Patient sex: M
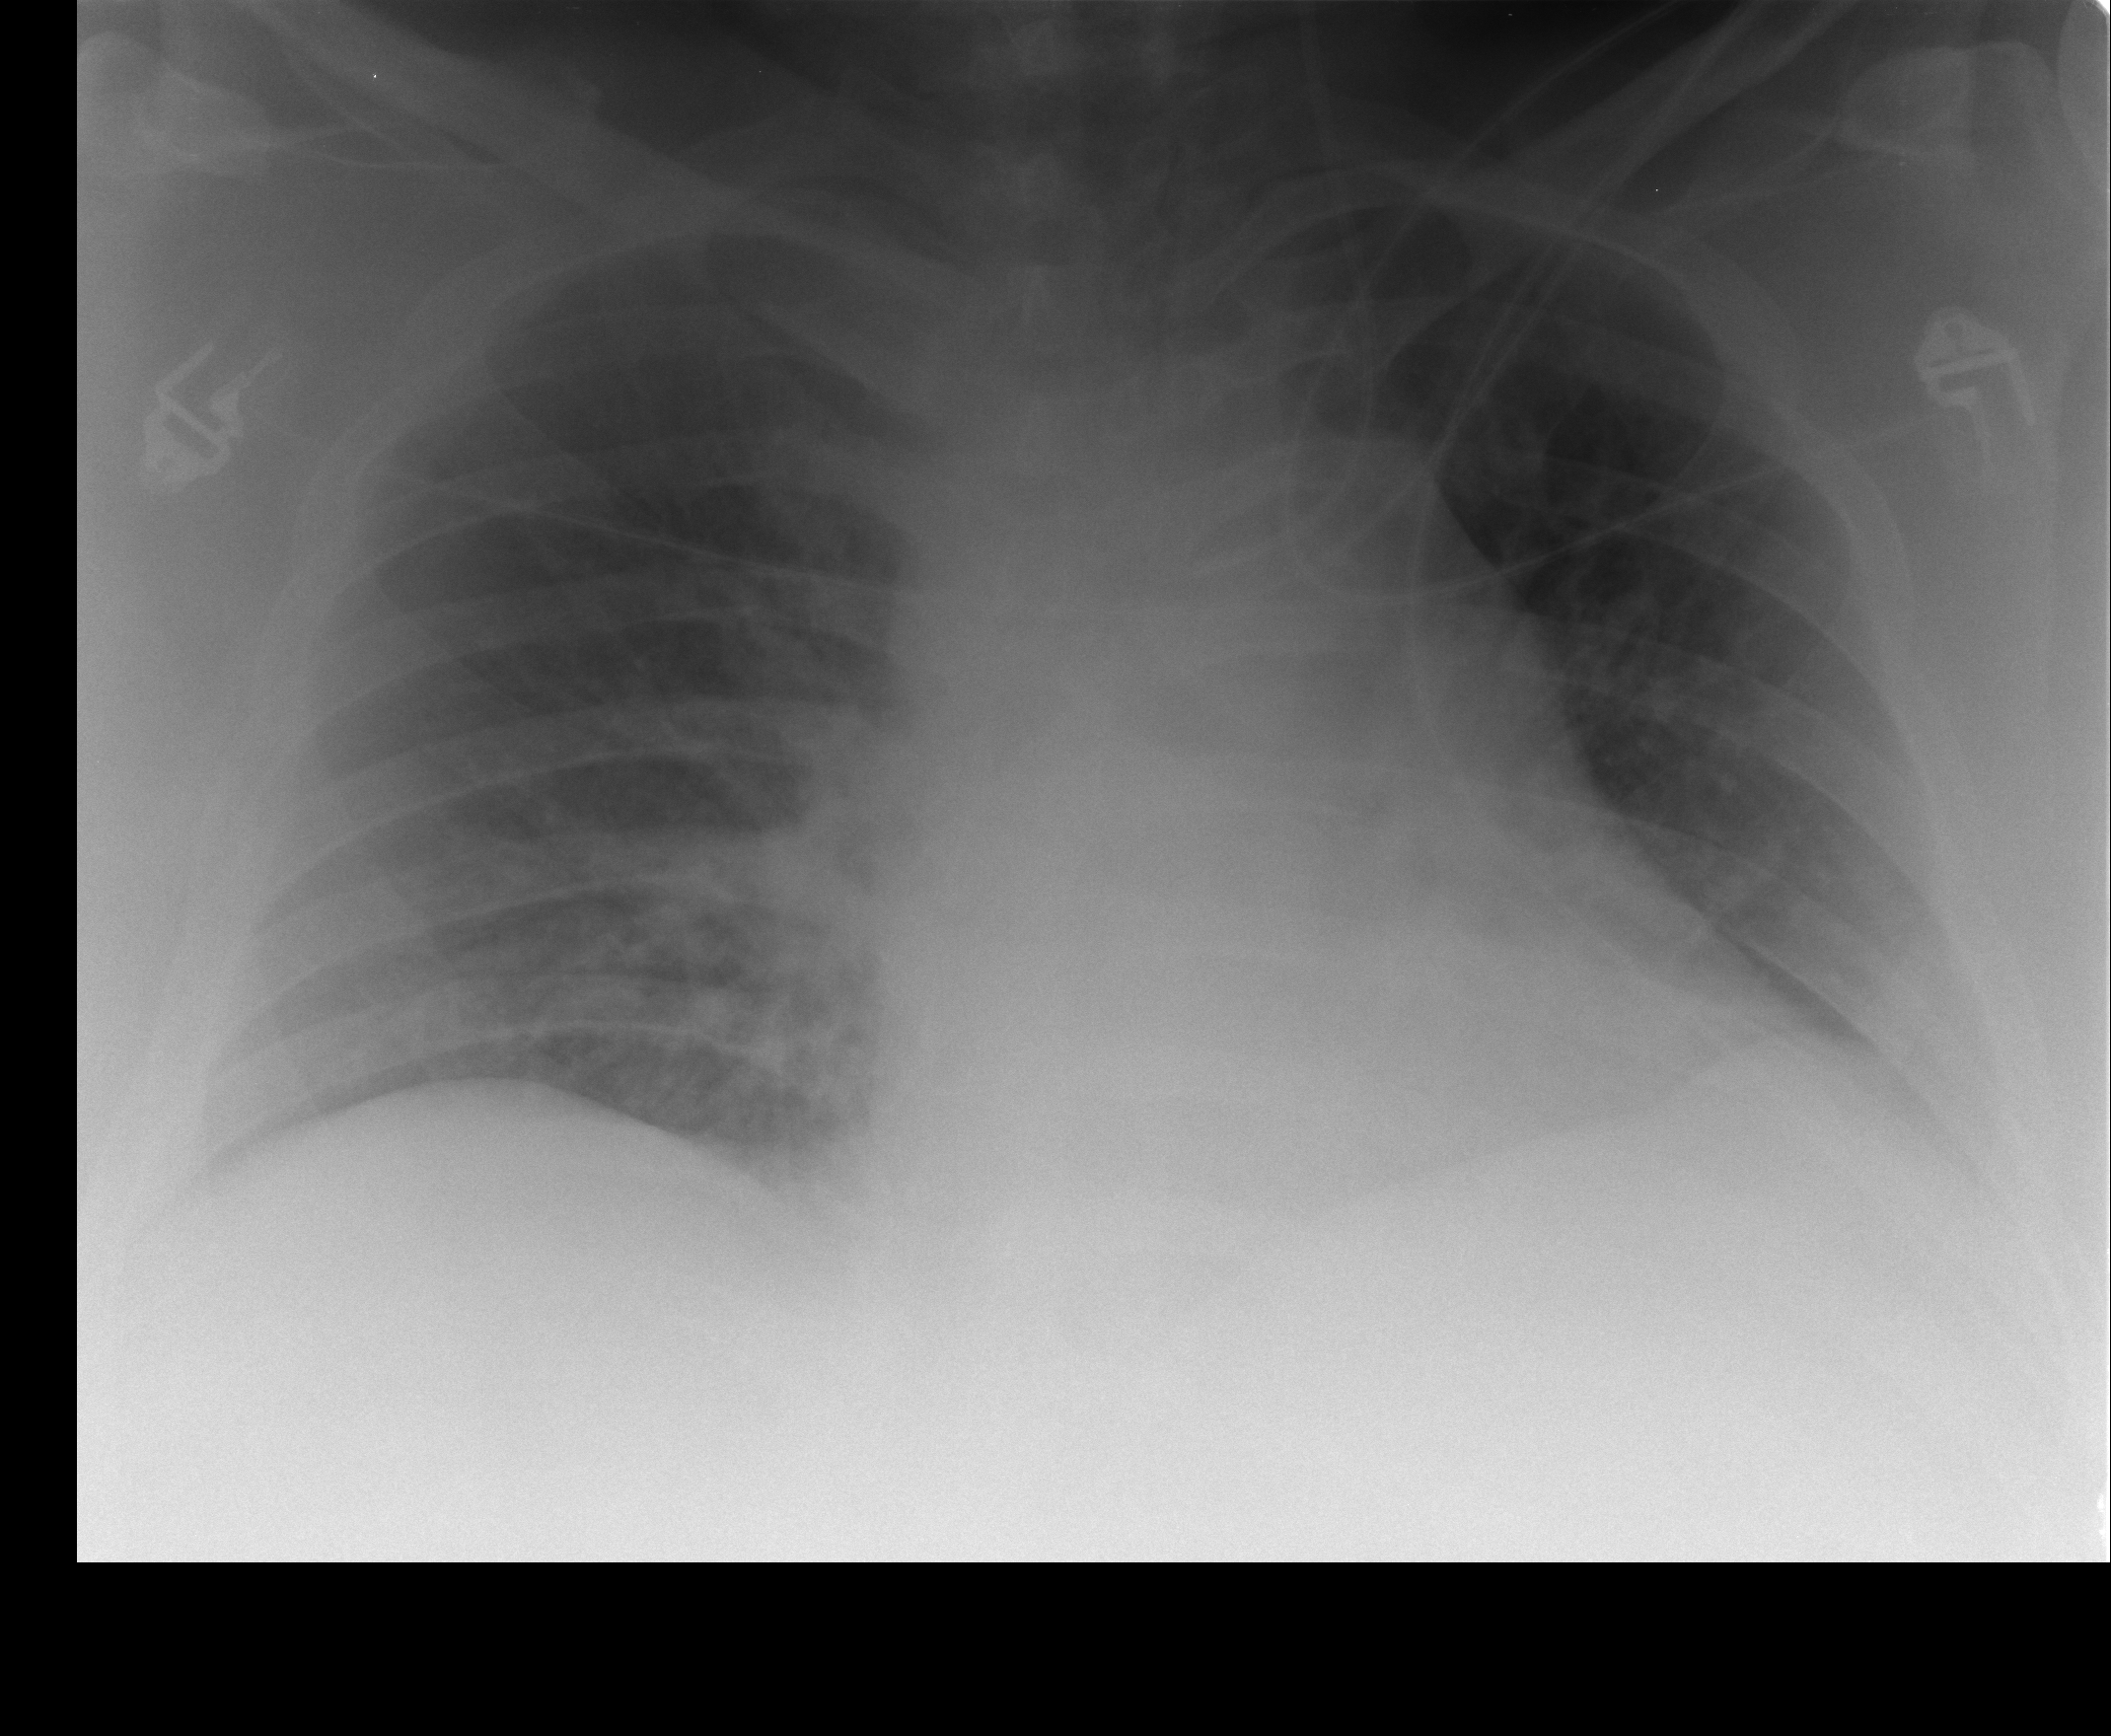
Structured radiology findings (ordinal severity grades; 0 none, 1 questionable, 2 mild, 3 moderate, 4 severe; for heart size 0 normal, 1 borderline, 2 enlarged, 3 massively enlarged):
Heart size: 2
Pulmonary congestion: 3
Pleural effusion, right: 0
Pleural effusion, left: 0
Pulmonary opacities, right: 0
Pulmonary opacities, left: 0
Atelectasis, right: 0
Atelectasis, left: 0